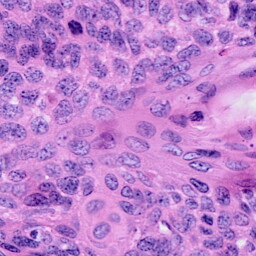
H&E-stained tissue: Cervix